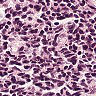
Metastatic tissue present: no